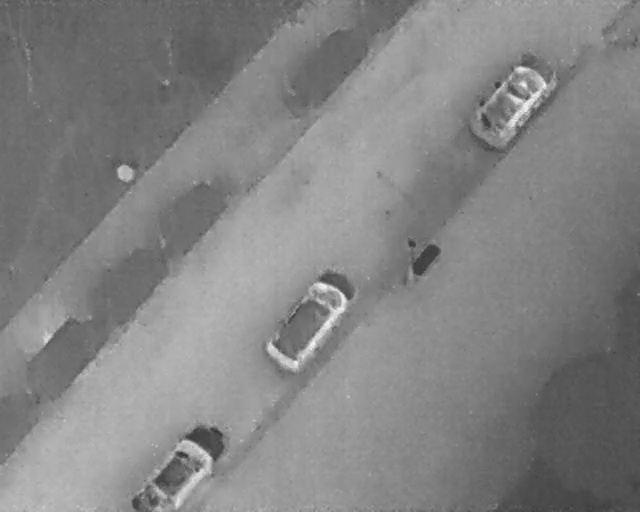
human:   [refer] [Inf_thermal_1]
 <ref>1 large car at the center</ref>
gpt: <box>[[40, 57, 57, 67, 38]]</box>

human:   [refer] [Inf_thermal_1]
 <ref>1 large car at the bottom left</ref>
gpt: <box>[[20, 81, 34, 100, 2]]</box>